Question: I have translated Arabic content in Microsoft Excel. Whenever I am copying it to my Wordpress site with Polylang Arabic language support, the letters get messed up like this:
lhtf (khtyry)
Although the original text was like this:

I'm using Windows 7 with Office 2010 and this applies to every application I want to copy to. I've installed Arabic support for Windows and have tried both copying and pasting with Arabic keyboard as well as English. No luck.
Is there any way to do it?
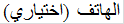
Answer: I copied you text into Google and it formats it correctly, like in your image. You will need to set proper right to left layouts when ever you use these.
Try
'''
<!DOCTYPE html>
<html dir="rtl" lang="ar">
<head>
<meta charset="utf-8">
Some text that is right to left...<p>
lhtf (khtyry)<p>
</head>
</html>
'''
Try the above code, this will display the Arabic you gave to properly formatted Arabic.
The Important part is this, it sets the text direction to right-to-left '"rtl"' and language to Arabic '"ar"':
'''
<TAG dir="rtl" lang="ar">...</TAG>
'''
You can use 'dir=' and 'lang=' with quite a few tags in HTML.